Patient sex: F
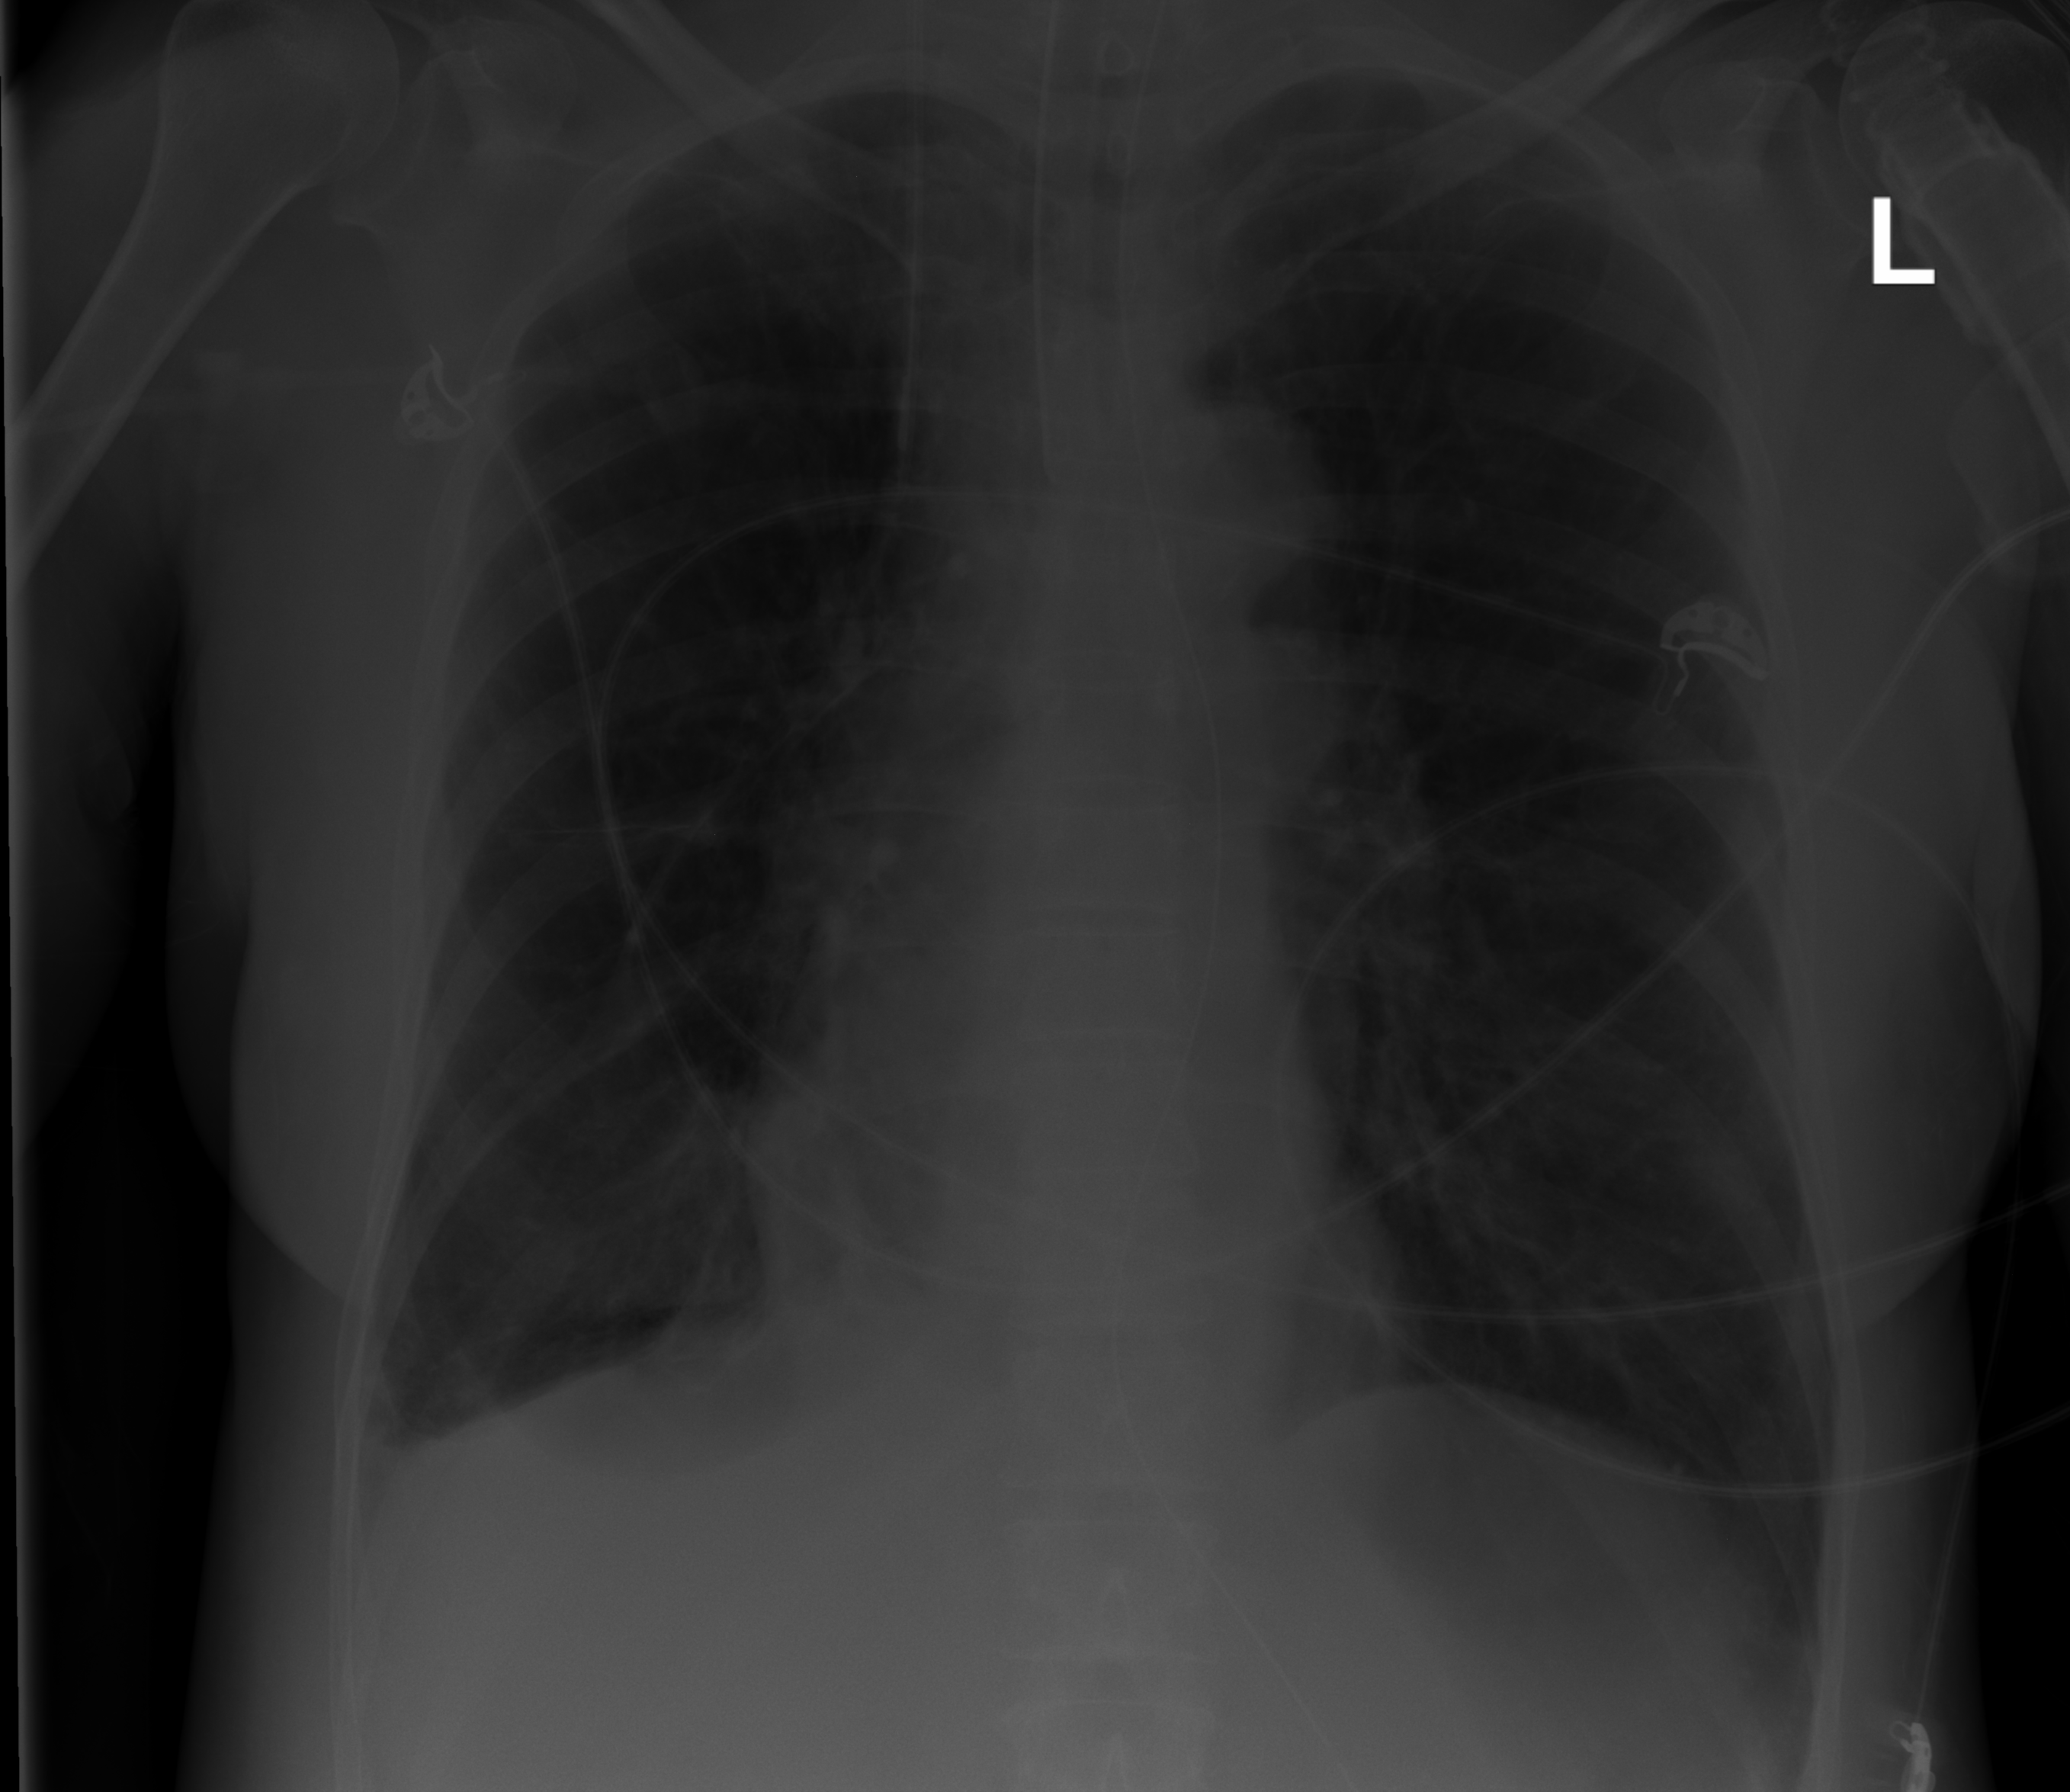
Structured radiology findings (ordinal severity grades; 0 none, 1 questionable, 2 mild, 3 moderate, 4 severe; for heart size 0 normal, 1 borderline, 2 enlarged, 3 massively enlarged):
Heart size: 0
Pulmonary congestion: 0
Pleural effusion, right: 2
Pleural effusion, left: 0
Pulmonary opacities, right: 0
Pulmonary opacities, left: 0
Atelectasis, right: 2
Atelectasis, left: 0